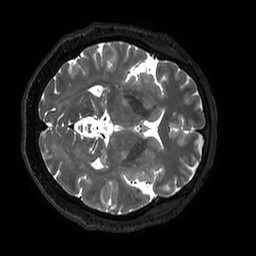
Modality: T2w
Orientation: axial
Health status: ill
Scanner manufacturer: philips
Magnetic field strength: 3 T
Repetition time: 2.5 s
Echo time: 0.331 s